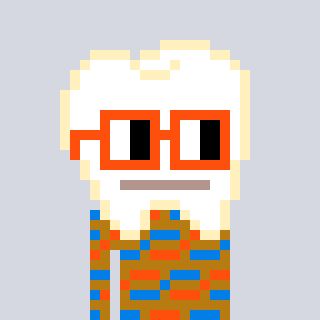
a pixel art character with square orange glasses, a tooth-shaped head and a gold-colored body on a cool background